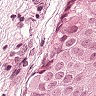
Metastatic tissue present: yes